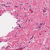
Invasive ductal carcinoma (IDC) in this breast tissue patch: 0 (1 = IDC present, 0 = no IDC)